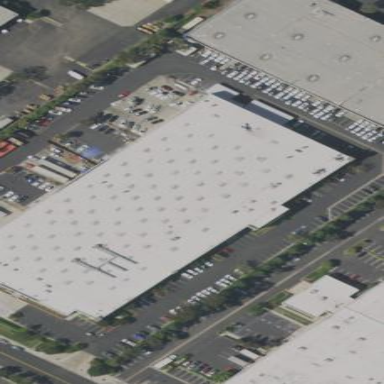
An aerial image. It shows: Commercial building.